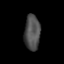
Tissue: prostate
Cell type: T cells
Senescence score: 0.3295
Nuclear area (px): 545
Mean DAPI intensity: 78.69